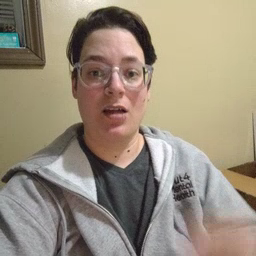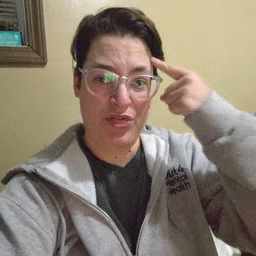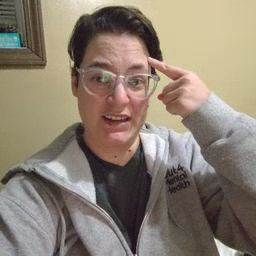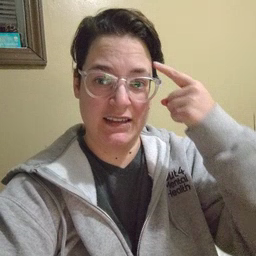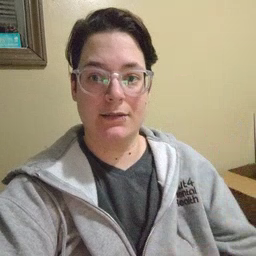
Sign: think